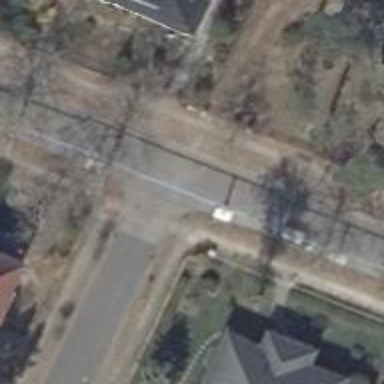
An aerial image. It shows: Residential road with separate sidewalks on both sides.